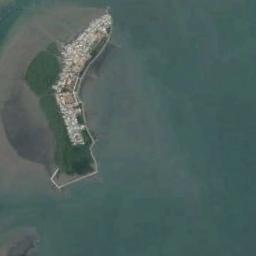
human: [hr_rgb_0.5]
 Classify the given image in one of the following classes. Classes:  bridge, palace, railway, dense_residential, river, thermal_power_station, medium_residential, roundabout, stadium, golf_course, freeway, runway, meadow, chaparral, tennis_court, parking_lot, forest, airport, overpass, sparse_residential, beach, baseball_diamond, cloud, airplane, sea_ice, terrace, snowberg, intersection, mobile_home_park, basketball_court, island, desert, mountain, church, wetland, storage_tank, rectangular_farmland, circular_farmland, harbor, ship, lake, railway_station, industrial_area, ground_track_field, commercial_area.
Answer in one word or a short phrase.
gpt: island